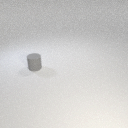
small gray rubber cylinder